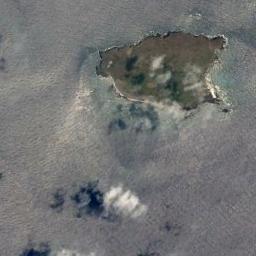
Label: island